Field crop: maize
Growth stage: 1
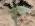
Species: datura